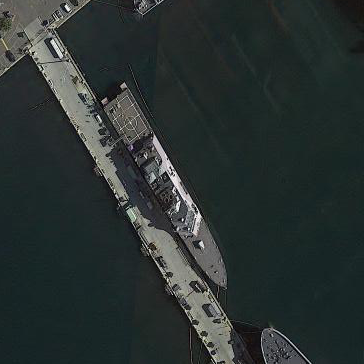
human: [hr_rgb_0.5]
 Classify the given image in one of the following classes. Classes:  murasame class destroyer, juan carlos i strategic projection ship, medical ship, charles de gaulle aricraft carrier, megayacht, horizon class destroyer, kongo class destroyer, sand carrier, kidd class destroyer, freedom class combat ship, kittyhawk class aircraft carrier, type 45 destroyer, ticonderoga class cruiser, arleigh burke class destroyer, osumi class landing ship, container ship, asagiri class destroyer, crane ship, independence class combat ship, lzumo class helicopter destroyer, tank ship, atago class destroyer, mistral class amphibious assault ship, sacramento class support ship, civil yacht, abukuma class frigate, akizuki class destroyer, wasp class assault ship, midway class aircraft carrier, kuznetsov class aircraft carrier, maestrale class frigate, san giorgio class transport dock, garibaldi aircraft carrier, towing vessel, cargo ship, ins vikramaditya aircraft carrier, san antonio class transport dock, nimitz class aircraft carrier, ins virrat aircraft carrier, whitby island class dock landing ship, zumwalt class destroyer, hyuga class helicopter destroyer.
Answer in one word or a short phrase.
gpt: Freedom class combat ship